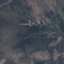
Land use / land cover class: HerbaceousVegetation